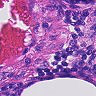
Metastatic tissue present: no